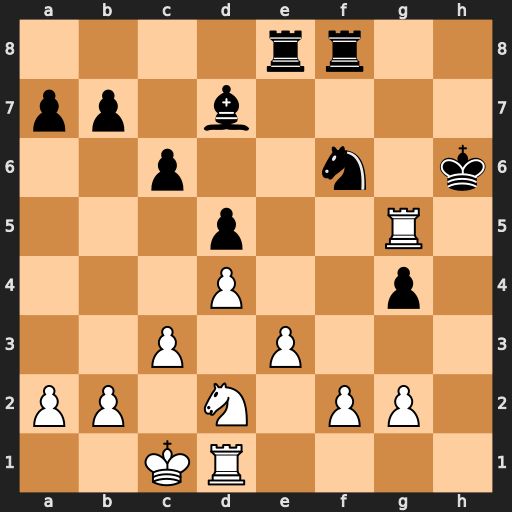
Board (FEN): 4rr2/pp1b4/2p2n1k/3p2R1/3P2p1/2P1P3/PP1N1PP1/2KR4
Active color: w
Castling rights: -
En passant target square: -
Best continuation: f4 gxf3 Nxf3 Bg4 Rh1+ Bh5 g4